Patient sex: F
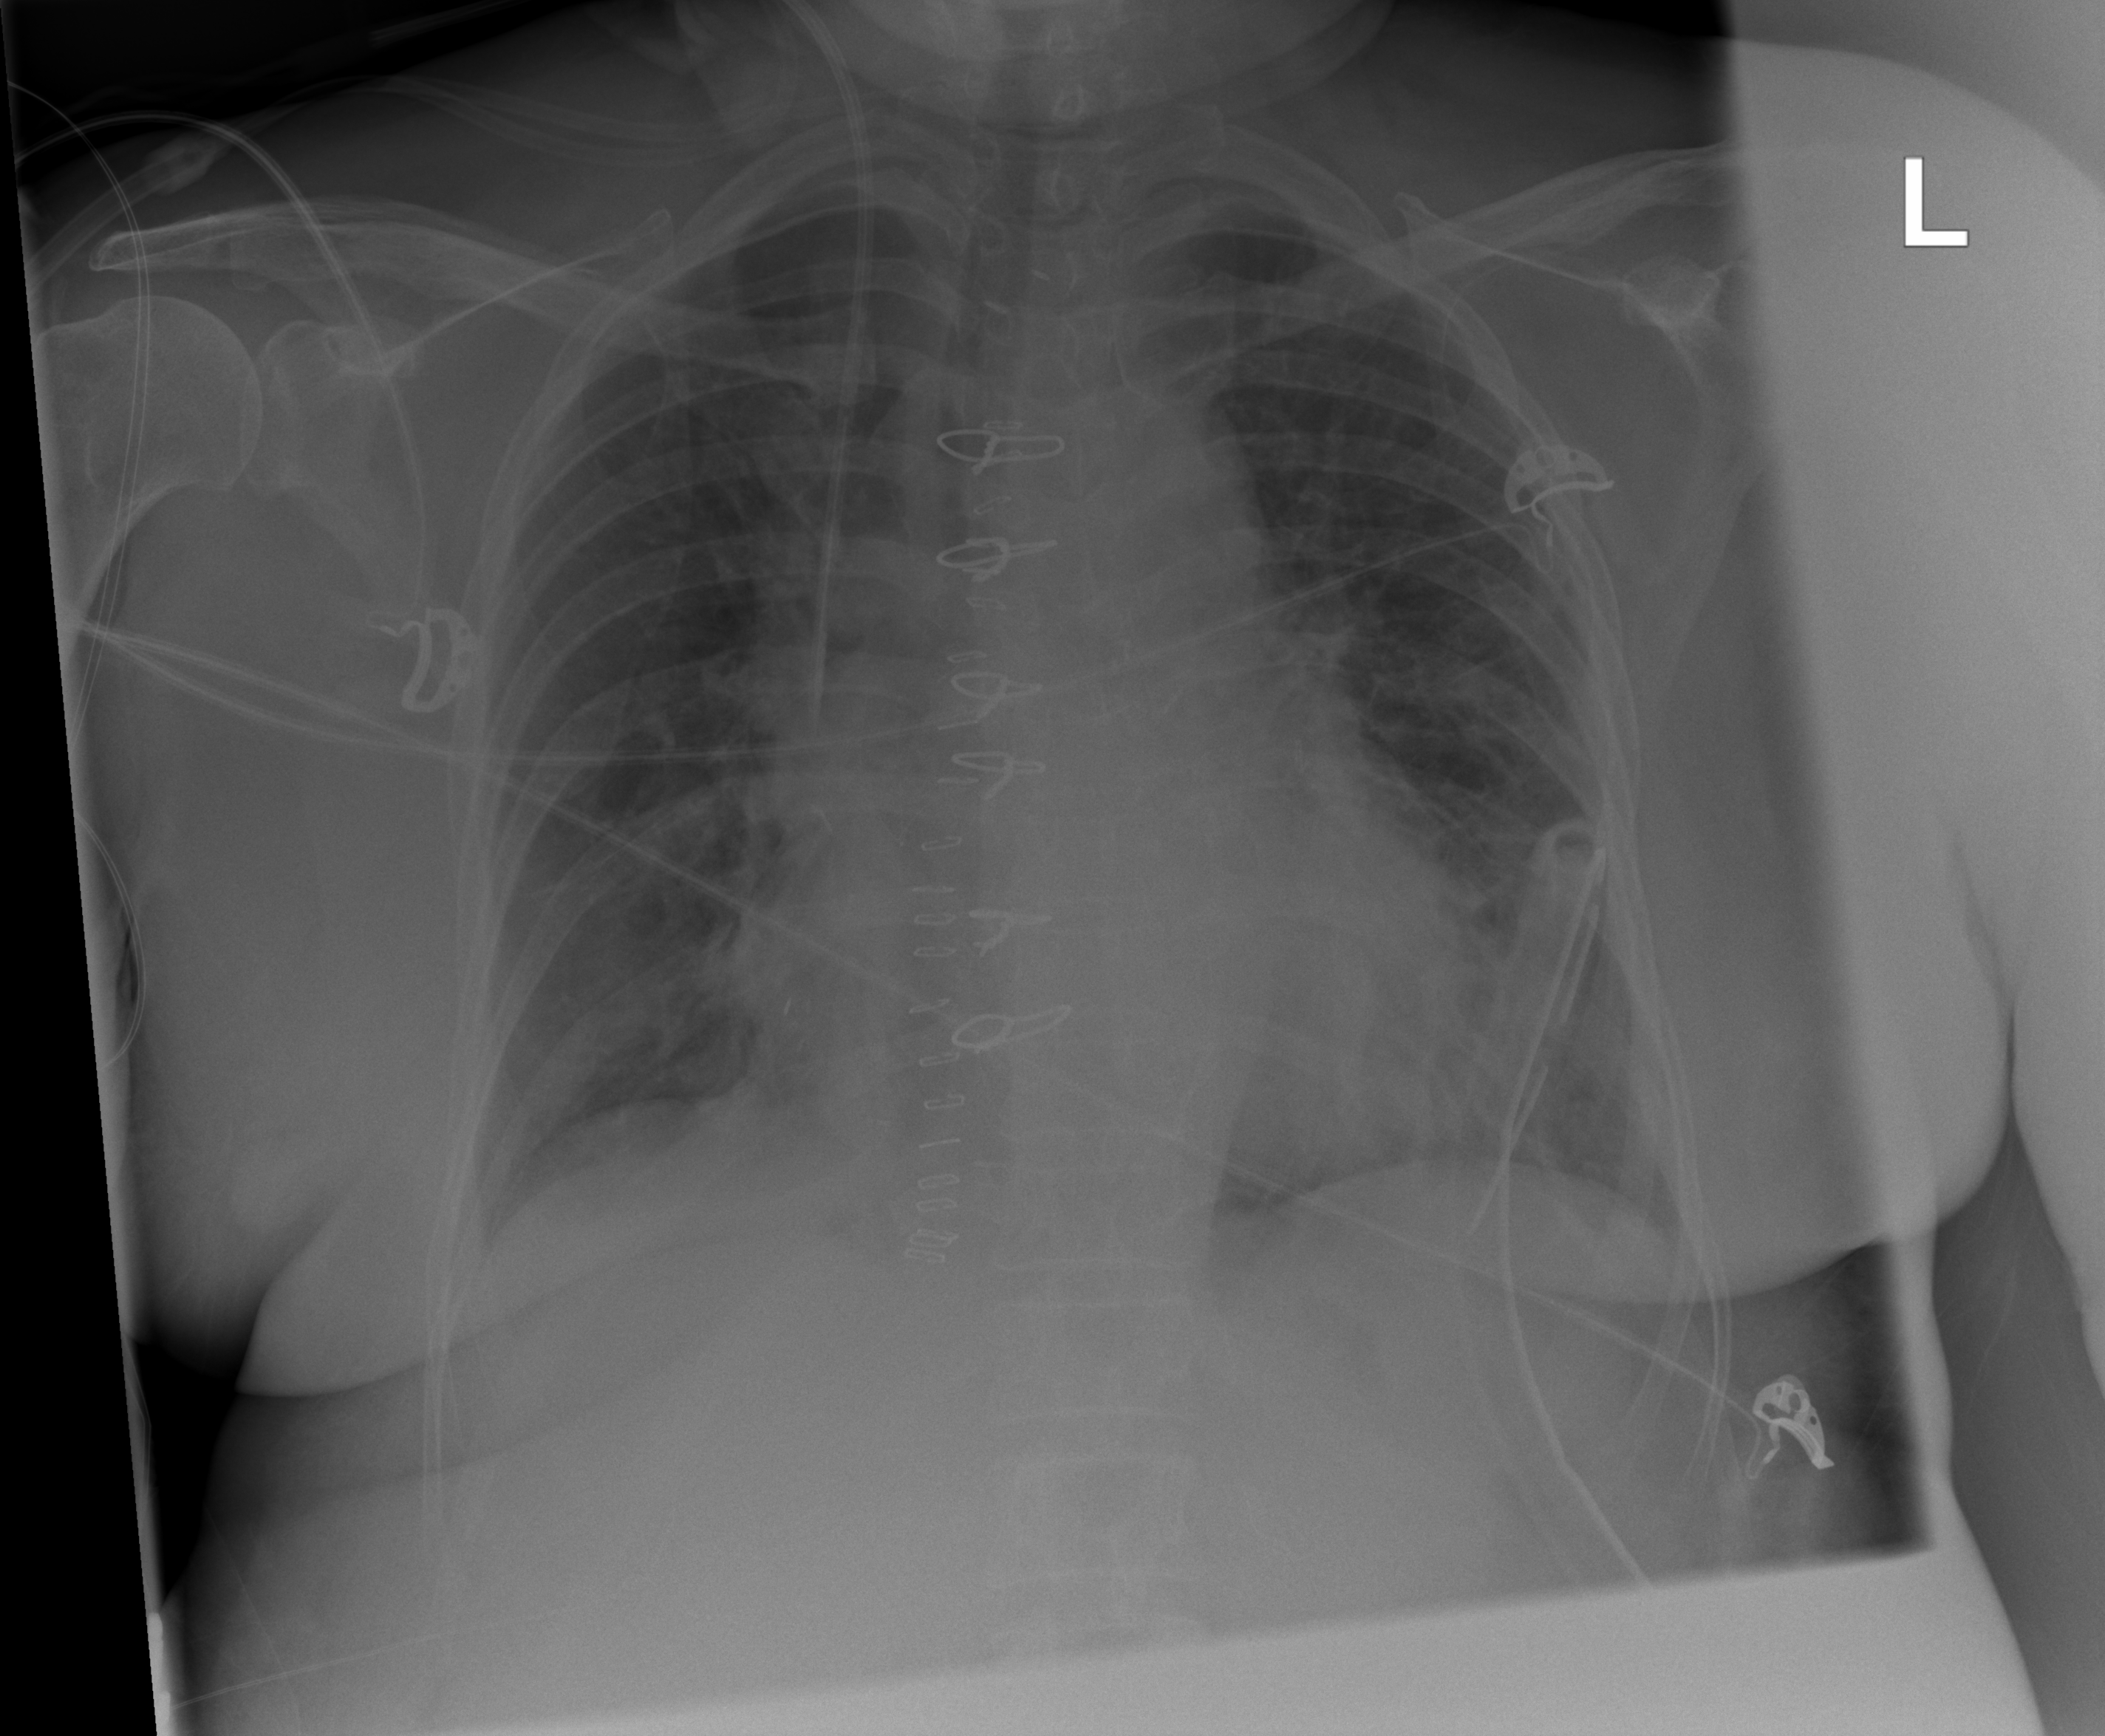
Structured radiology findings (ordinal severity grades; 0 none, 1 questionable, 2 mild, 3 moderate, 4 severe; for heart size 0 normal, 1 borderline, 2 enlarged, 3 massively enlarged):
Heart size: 0
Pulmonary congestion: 2
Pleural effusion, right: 1
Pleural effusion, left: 2
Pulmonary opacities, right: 2
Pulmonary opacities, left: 2
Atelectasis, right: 2
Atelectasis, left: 2